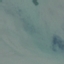
Label: SeaLake